Interaction volume radius: 10 \u00c5
Interaction volume height: 20 \u00c5
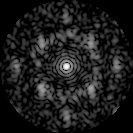
Disorder parameter: 0.6192